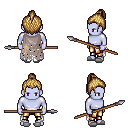
a pixel art fantasy rpg character, male body template, dark elf, purple skin, gray tattered cape, gold greaves, blonde short topknot hairstyle, bracelets, white slippers, spear, four views (front, back, left, right), 2x2 character sprite sheet, small pixel art, hard edges, no anti-aliasing